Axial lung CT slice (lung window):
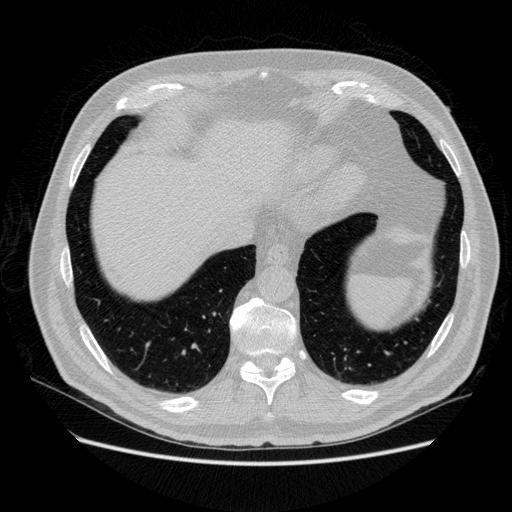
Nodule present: no